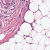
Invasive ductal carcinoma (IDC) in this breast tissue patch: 0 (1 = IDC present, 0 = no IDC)